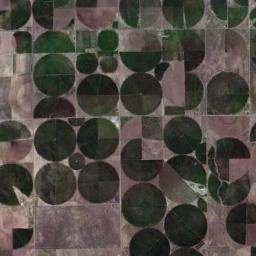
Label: circular_farmland